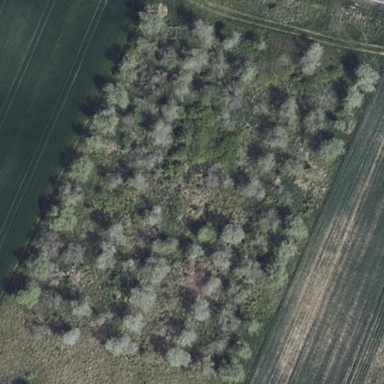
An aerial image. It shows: Orchard.